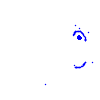
Particle: electron